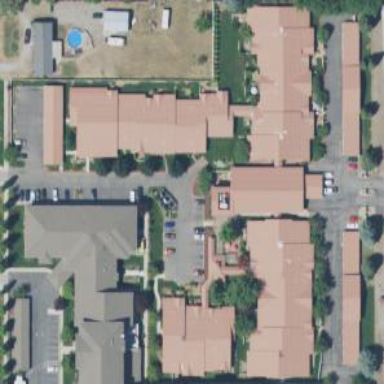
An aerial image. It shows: Retirement home.